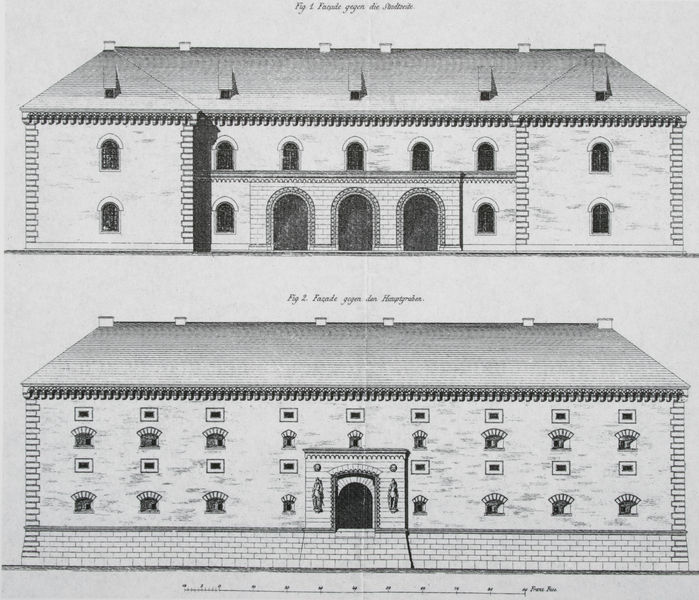
Titel: Torgebäude an der Nordseite der Festung Germersheim
Künstler: Friedrich von Gärtner
Standort: (Seriendruck)
Schlagwörter: dunkel, schatten, weiß, fenster, grau, licht, schwarz, skizze, zeichnung, dach, gebäude, haus, ornament, architektur, rahmen, sockel, stein, steine, häuser, figur, kamin, kamine, rund, schornstein, vorbau, statue, schrift, ecke, ansicht, bogen, fassade, fassaden, hang, dächer, mauer, schornsteine, ziegel, grafik, graphik, linien, backstein, farblos, figuren, rundbogen, symmetrie, ornamente, seitenansicht, abbild, tor, bögen, eingang, loggia, archtektur, münchen, palazzo, stockwerk, torbogen, gauben, mauerwerk, rückseite, symmetrisch, hinten, druck, radierung, stich, gross, text, beschriftung, entwurf, vorderseite, fries, portal, rustika, tore, rückansicht, gesims, skulpturen, gefängnis, kerker, quader, risalit, statuen, anwesen, walmdach, mezzanin, rundbögen, vorderansicht, gaube, geschosse, plan, ausgang, skizzenbuch, kupferstich, stockwerke, abbildung, bauten, legende, geschoss, fesnter, luke, grundriss, massstab, aufriss, bauzeichnung, bauplan, rustizierung, traufe, figut, gesimms, aufrisse, seitenflügel, sockelzone, rustica, ziegelmauer, ziegelstein, vorne, risalith, masstab, ansichten, haupthaus, zeigel, traufgesims, geteilt, luken, hauss, fig, eingeng, romenisierend, eckrustica, entlastungsbögen, massstabsleite, schleppaguben, poral, kleine fenster, abbildun, archetektur, achritektur, #luken, fig.2, fig.1, frontsicht